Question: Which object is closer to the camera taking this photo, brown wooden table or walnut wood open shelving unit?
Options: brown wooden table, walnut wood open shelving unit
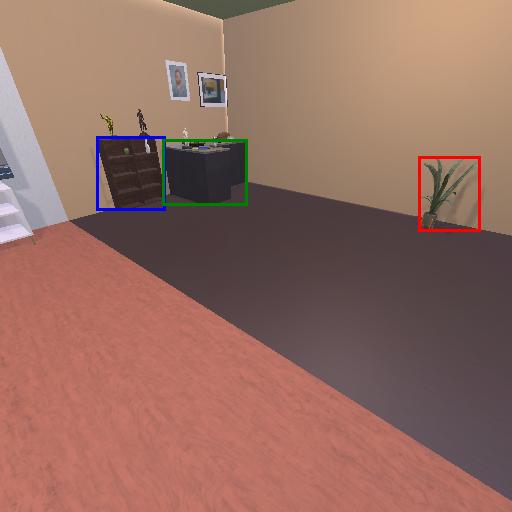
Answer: brown wooden table